Interaction volume radius: 5 \u00c5
Interaction volume height: 25 \u00c5
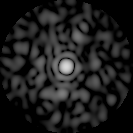
Disorder parameter: 0.846